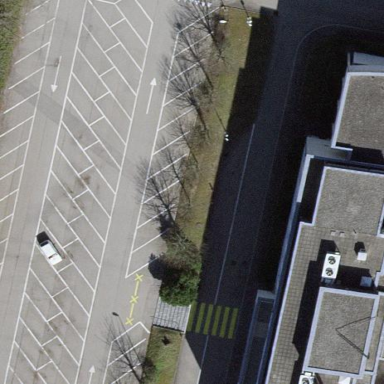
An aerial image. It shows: Parking area with asphalt surface.